Question: What is the list about?
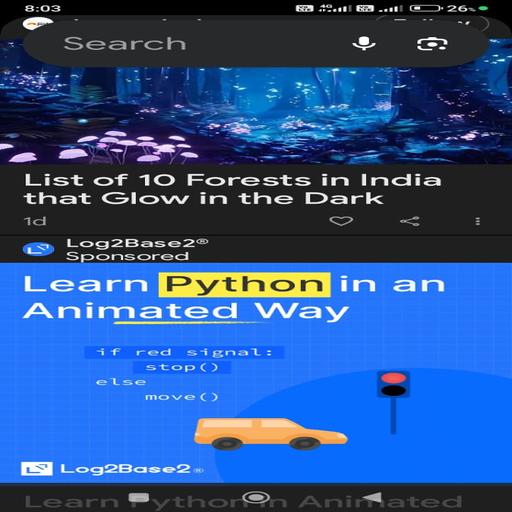
Answer: Forests in India